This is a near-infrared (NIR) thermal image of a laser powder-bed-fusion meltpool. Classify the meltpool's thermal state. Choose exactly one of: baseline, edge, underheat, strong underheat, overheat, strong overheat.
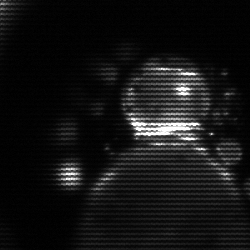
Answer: edge